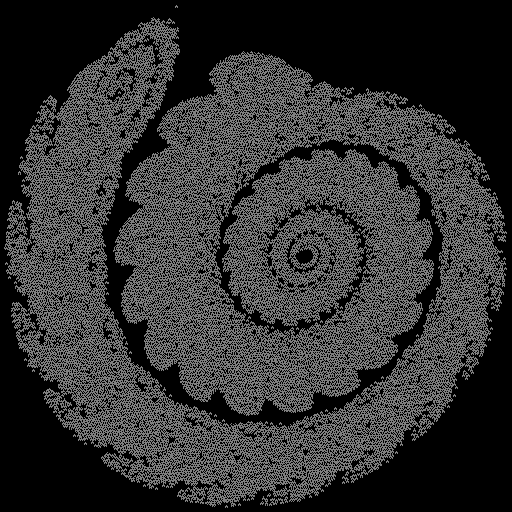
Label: spiral